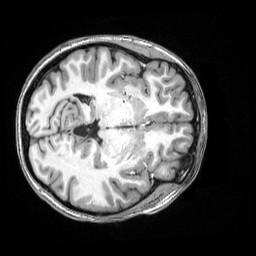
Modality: T1w
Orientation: axial
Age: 27
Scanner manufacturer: siemens
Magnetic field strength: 3 T
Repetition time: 2.5 s
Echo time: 0.00343 s